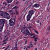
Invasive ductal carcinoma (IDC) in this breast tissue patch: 1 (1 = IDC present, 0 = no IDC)